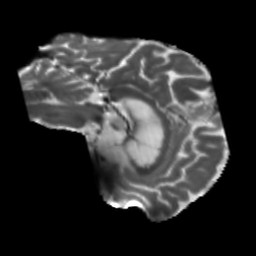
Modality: T2w
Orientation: sagittal
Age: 71
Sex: male
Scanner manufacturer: siemens
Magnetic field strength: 3 T
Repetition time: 5.25 s
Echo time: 0.08 s